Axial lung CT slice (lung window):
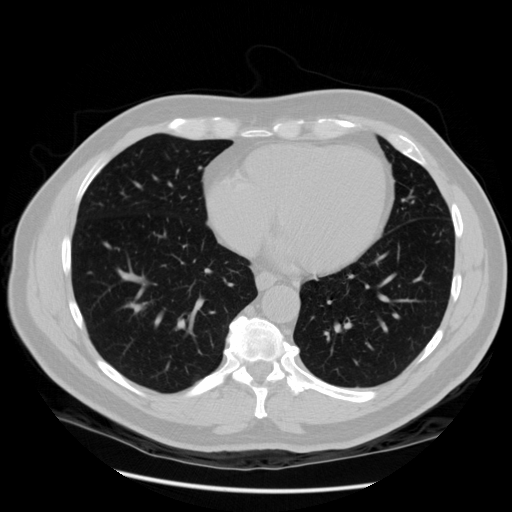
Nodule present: no